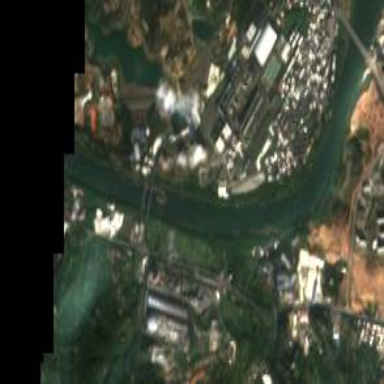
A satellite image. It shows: Industrial area with coal power plant.